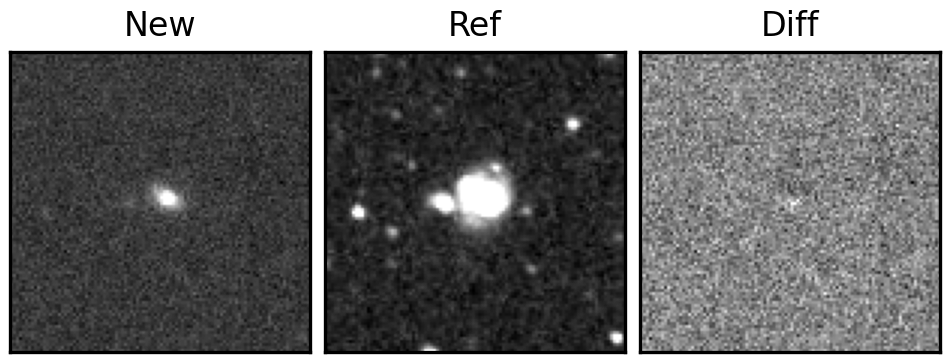
Label: real